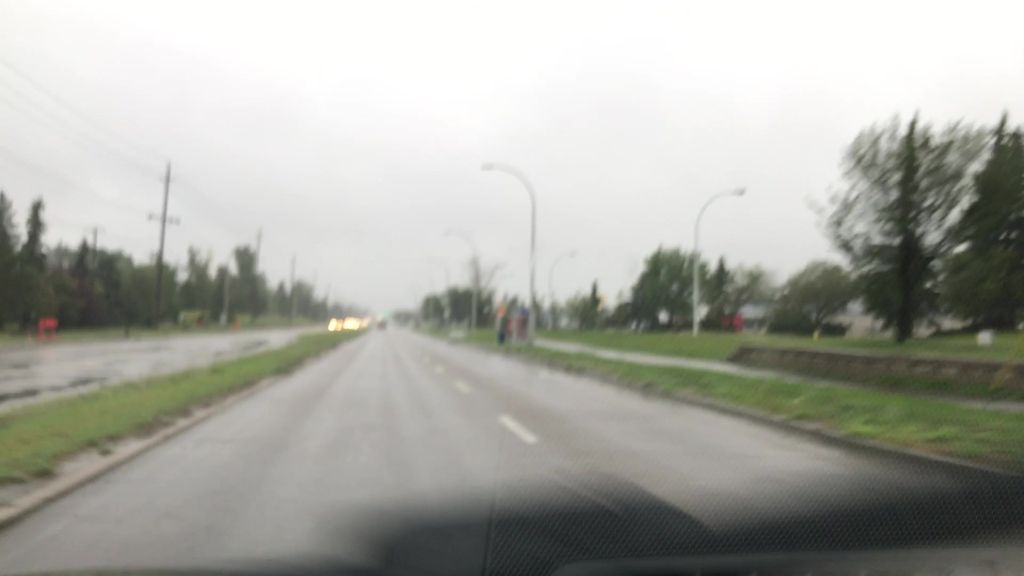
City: edmonton